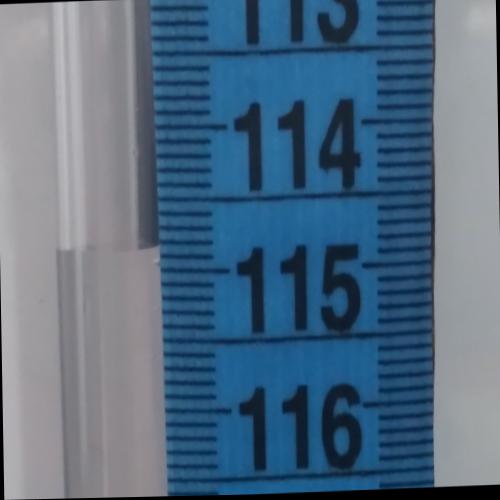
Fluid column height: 114.8 cm